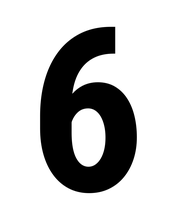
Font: Roboto_Condensed_Bold